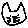
Label: cat